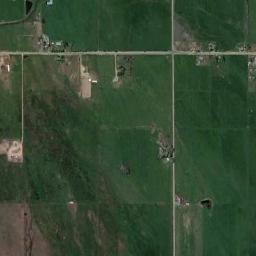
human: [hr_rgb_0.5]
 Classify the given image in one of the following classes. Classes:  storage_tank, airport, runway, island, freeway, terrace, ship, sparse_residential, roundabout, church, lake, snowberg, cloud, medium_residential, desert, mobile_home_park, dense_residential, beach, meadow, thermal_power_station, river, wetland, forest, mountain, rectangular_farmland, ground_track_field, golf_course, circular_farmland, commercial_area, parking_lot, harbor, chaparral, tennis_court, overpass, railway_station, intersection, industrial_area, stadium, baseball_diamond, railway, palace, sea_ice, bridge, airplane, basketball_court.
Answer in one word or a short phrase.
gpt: rectangular_farmland